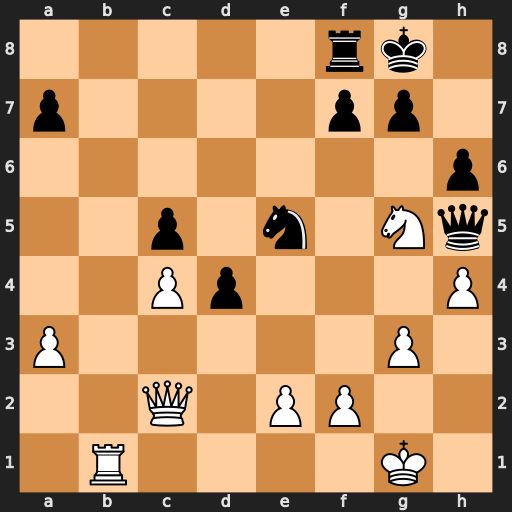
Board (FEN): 5rk1/p4pp1/7p/2p1n1Nq/2Pp3P/P5P1/2Q1PP2/1R4K1
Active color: w
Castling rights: -
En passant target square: -
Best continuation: Qh7#